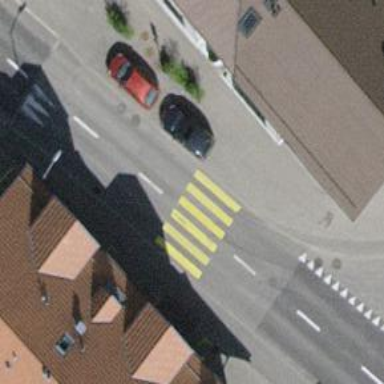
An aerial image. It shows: Zebra crossing for pedestrians.